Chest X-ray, PA view. Patient: 15 years old, sex F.
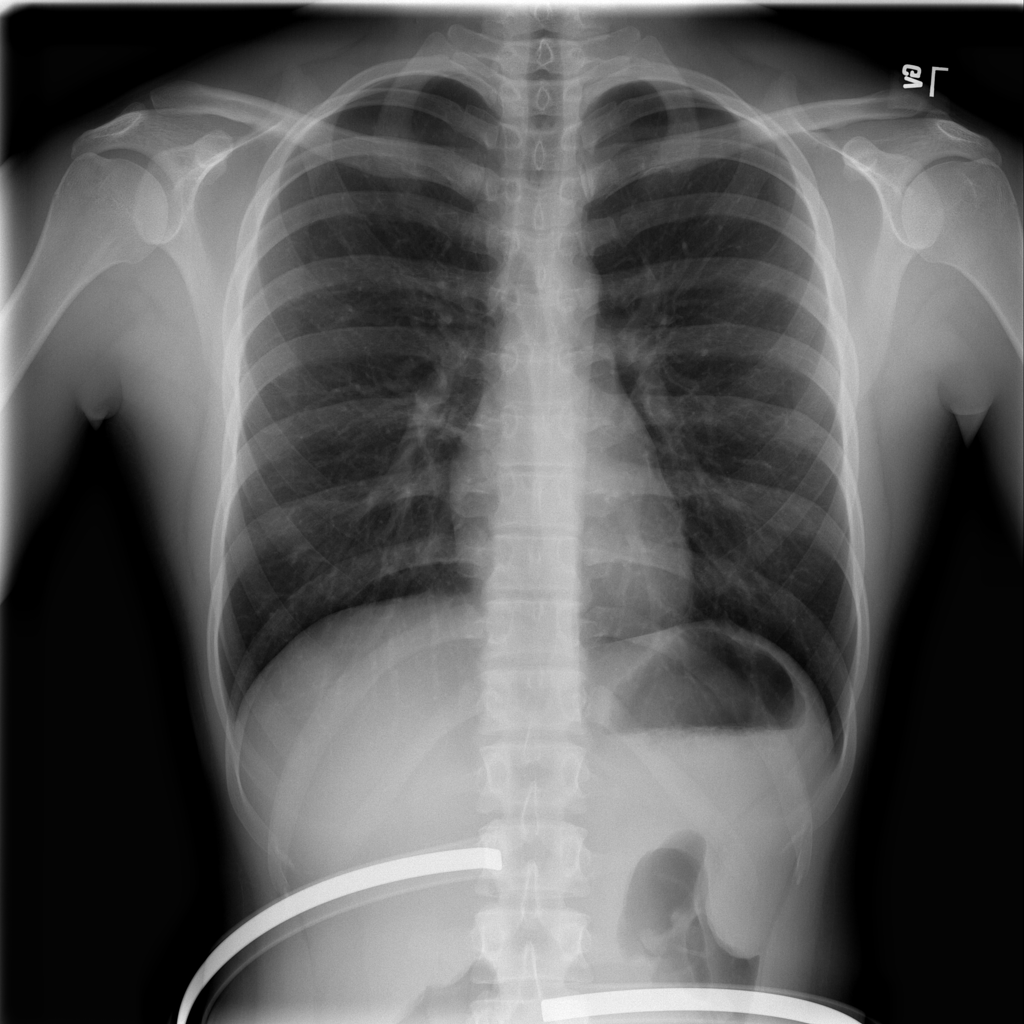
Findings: No Finding